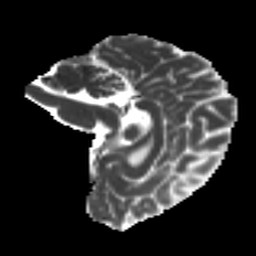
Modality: MD
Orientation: sagittal
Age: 24
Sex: female
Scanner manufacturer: ge
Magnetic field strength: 3 T
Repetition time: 7.8 s
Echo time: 0.0606 s